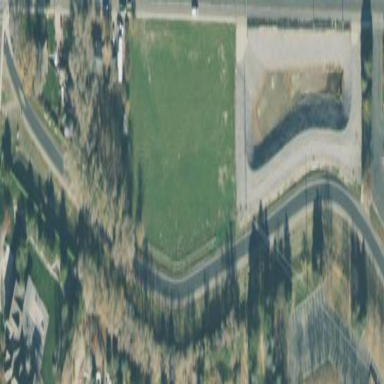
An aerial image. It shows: Recreation ground covered with grassland.